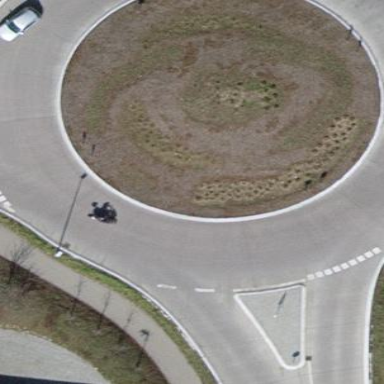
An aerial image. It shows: Primary highway with asphalt surface leading to roundabout.